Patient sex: F
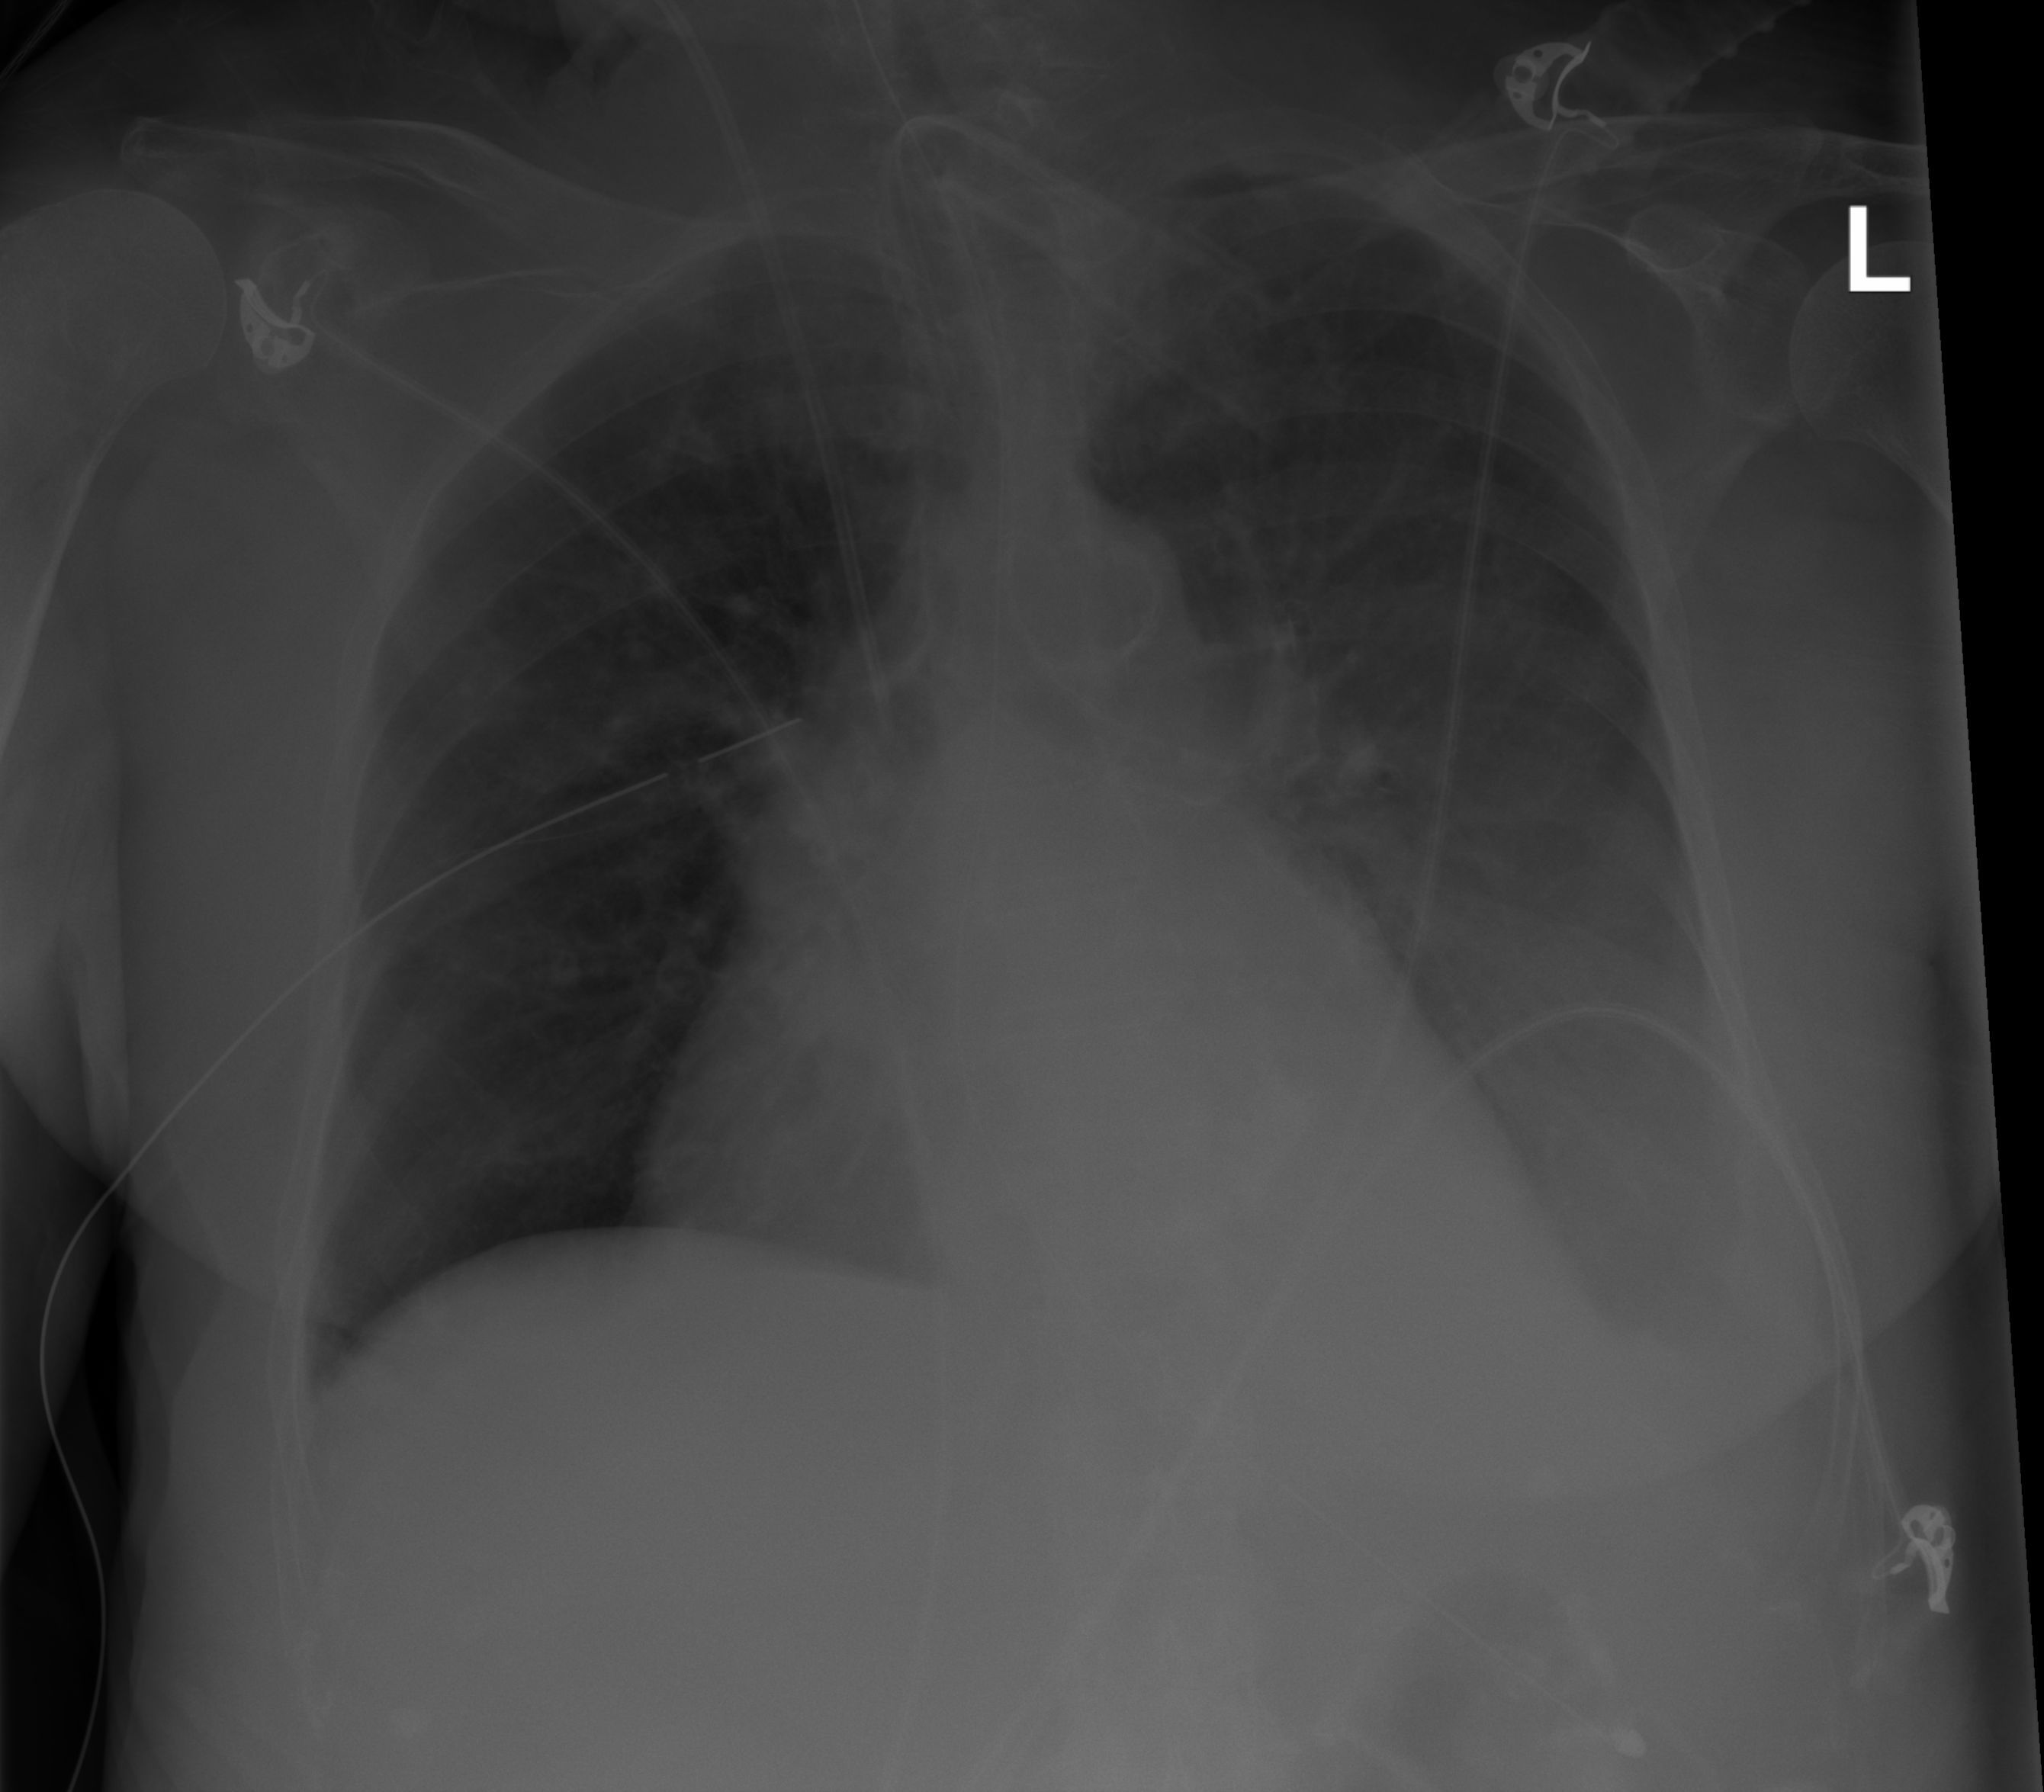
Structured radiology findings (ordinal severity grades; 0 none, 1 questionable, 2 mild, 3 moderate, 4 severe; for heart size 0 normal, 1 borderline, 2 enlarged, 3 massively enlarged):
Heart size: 2
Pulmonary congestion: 0
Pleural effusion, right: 0
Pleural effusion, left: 2
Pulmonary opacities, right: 0
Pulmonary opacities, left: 0
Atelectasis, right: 0
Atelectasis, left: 2